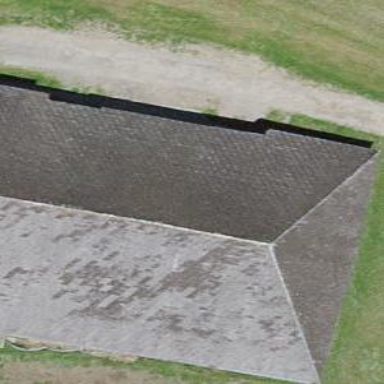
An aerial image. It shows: Barn.